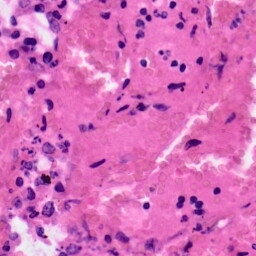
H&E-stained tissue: Colon